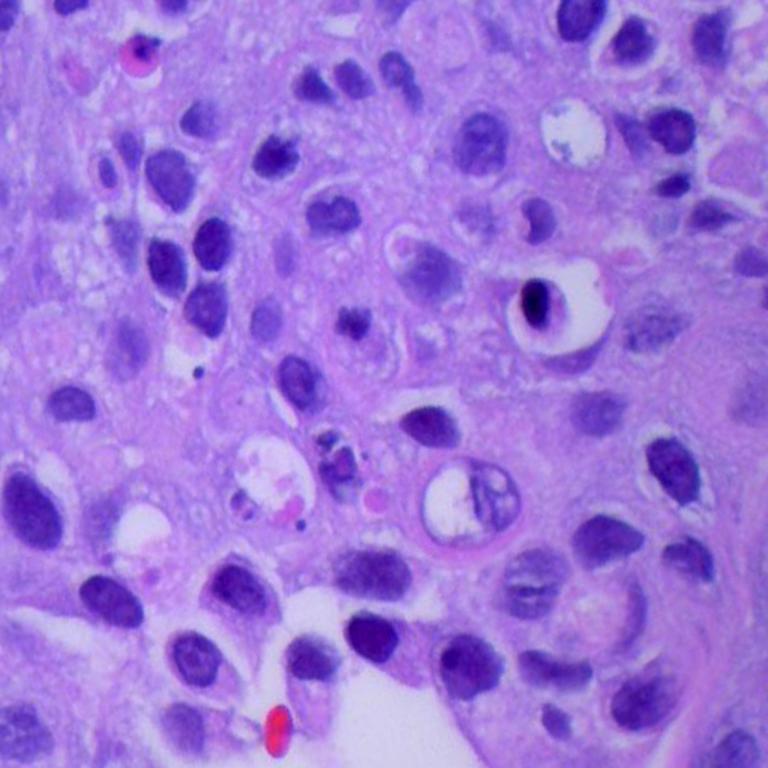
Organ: lung
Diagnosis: squamous carcinomas